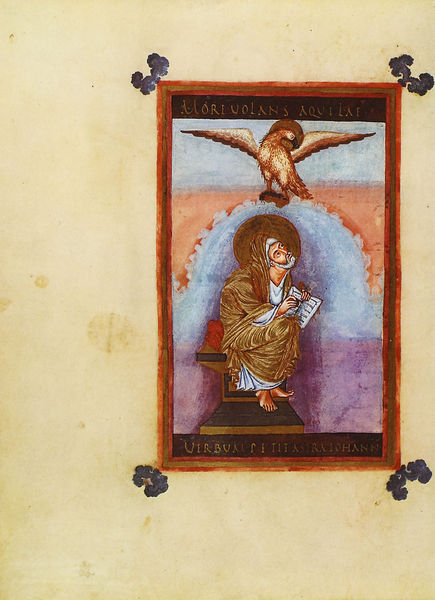
Titel: Lothar-Evangeliar
Standort: Herstellungsort: Tours (EU - F)
Institution: Paris, Bibliothèque Nationale
Schlagwörter: adler, mann, sitzen, rot, johannes, taube, papier, schwan, faltenwurf, buch, seite, illustration, buchseite, heiligenschein, heiliger, fresko, petrus, prophet, heiliger geist, buchmalerei, evangelist, evangelium, lukas, matthäus, makrus, gheiliger geist, avangelium